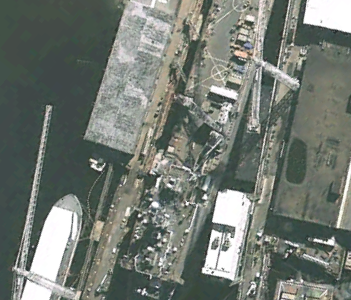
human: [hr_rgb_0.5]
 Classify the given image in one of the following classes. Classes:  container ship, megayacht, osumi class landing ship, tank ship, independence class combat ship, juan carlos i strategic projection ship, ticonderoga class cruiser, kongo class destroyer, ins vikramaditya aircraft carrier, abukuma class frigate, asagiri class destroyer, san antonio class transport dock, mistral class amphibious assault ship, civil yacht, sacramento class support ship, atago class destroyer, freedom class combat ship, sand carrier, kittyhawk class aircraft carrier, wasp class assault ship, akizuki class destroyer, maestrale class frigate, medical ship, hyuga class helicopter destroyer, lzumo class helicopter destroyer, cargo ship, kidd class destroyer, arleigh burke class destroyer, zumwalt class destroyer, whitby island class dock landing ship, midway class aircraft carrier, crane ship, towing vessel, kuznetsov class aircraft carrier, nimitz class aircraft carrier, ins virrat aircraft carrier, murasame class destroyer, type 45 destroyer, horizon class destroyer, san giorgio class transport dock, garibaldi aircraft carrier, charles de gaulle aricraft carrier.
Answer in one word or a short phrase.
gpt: Whitby Island class dock landing ship